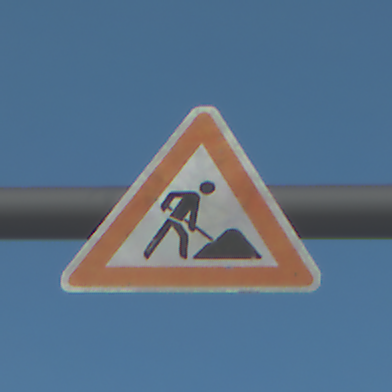
Verkehrszeichen: Arbeitsstelle
Umgebung: Outdoor, Suburban
Tageszeit: MorningAfternoon
Wetter: PartlyCloudy
Licht: Natural
Jahreszeit: NotSpecified
Kontrast: HighContrast